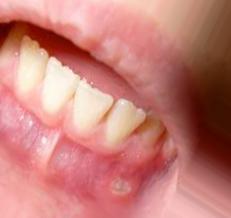
Condition: Mouth Ulcer